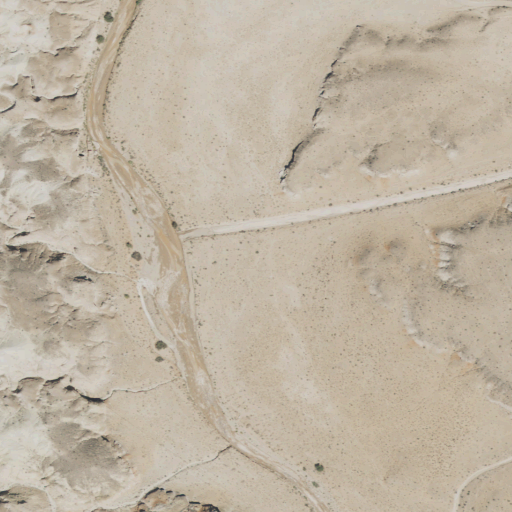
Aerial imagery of valley in Utah named Carlyle Wash containing shrub and barren land